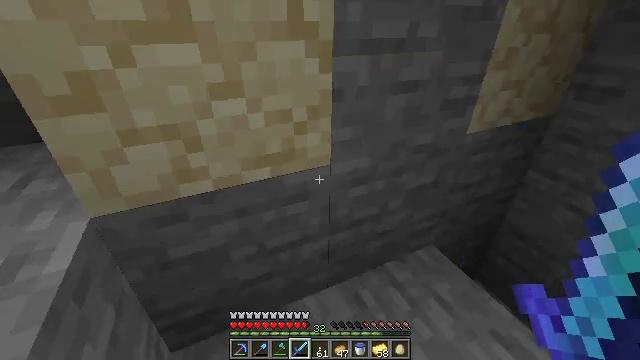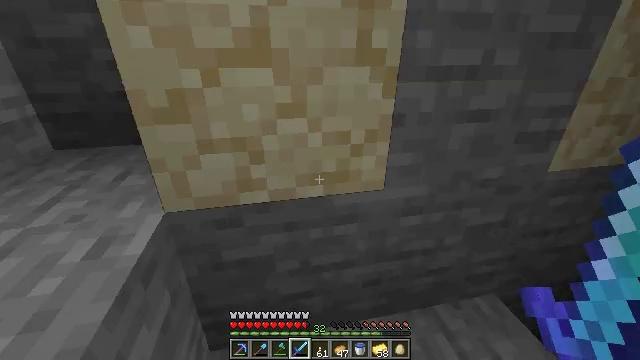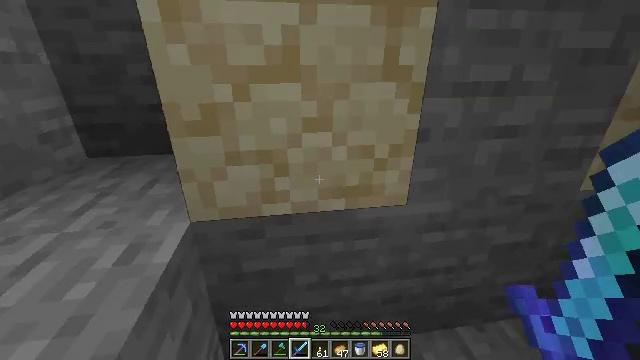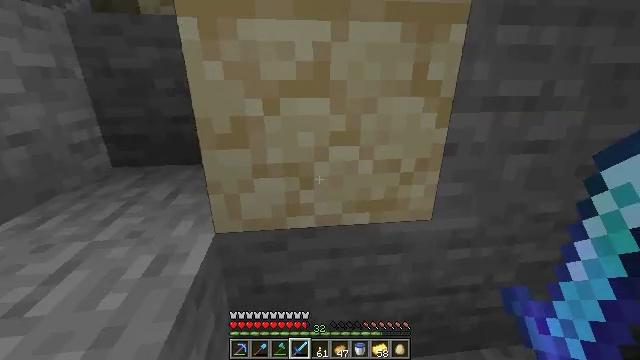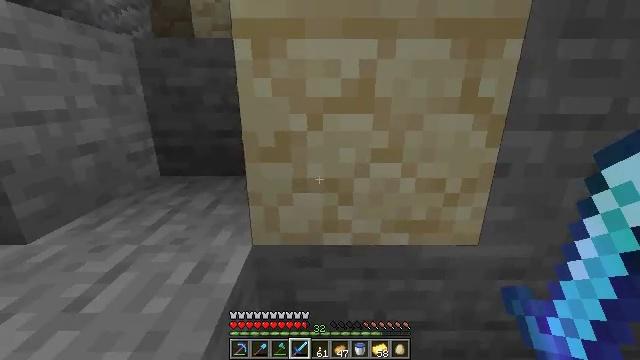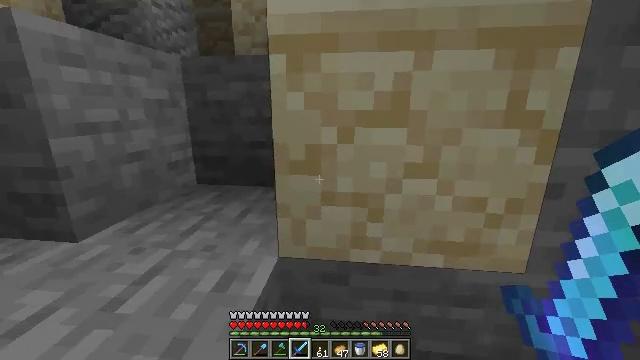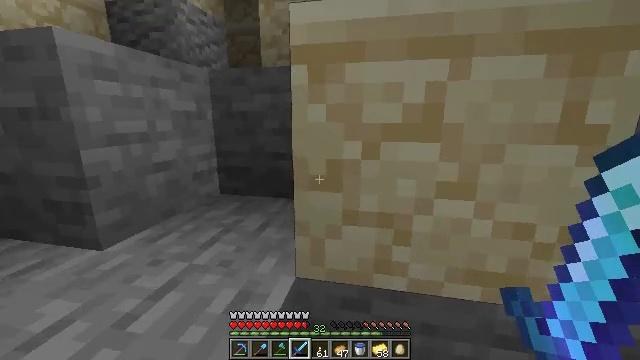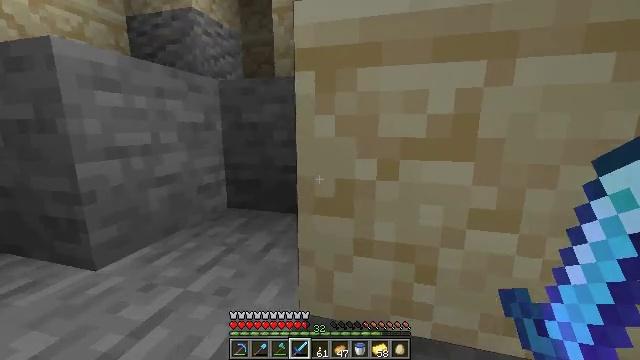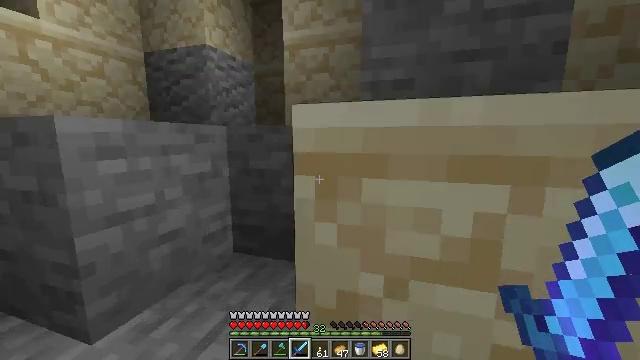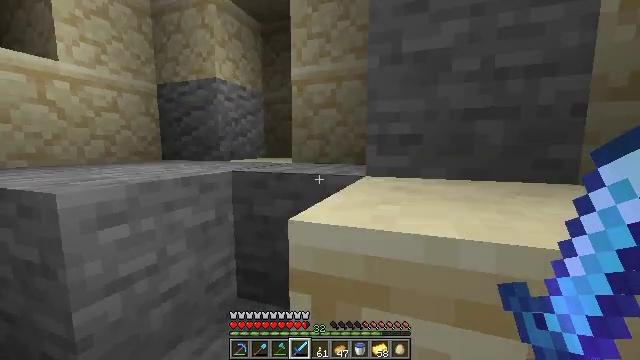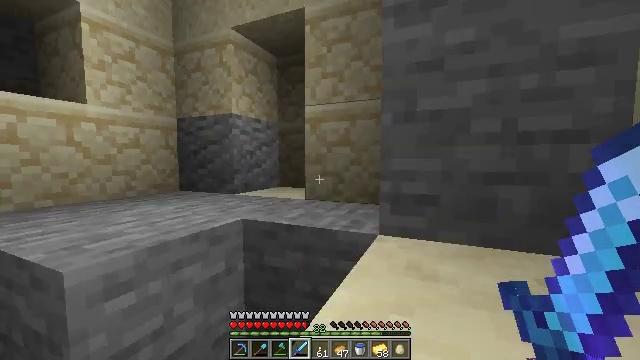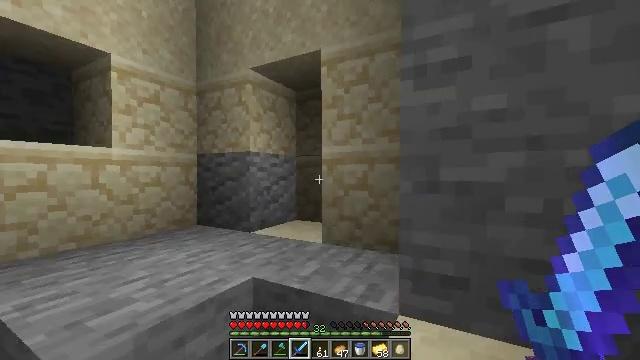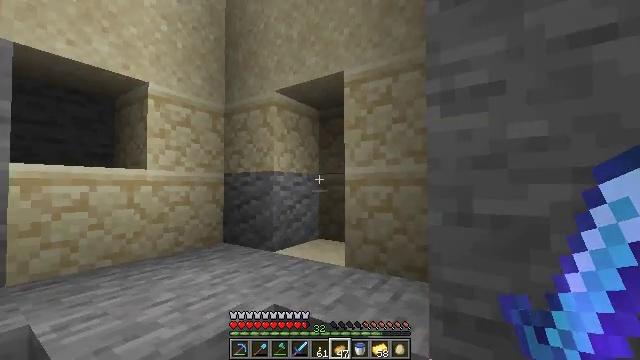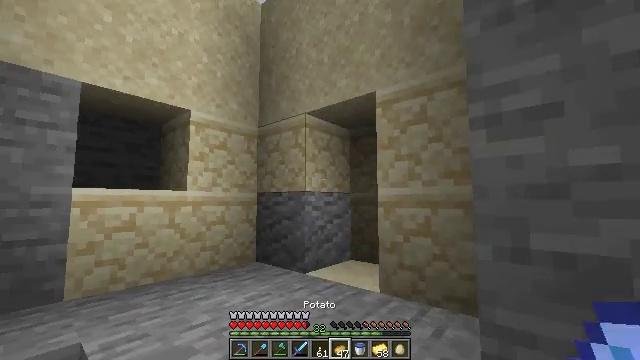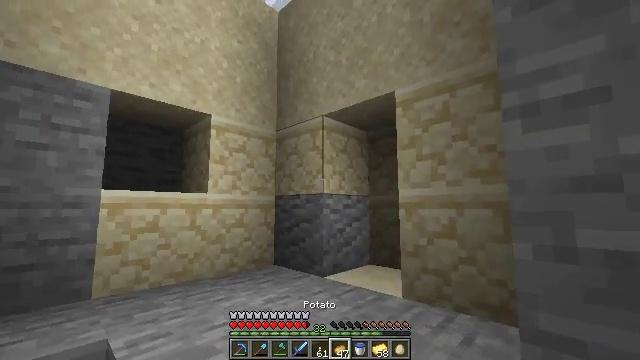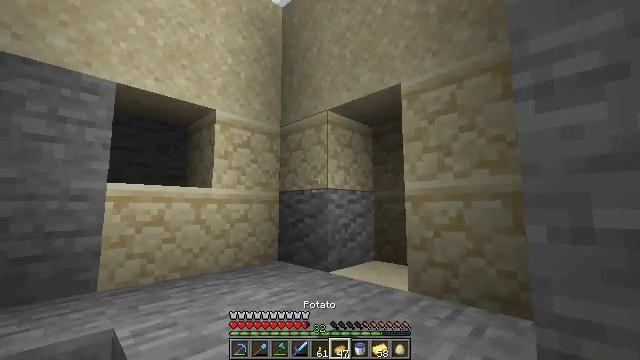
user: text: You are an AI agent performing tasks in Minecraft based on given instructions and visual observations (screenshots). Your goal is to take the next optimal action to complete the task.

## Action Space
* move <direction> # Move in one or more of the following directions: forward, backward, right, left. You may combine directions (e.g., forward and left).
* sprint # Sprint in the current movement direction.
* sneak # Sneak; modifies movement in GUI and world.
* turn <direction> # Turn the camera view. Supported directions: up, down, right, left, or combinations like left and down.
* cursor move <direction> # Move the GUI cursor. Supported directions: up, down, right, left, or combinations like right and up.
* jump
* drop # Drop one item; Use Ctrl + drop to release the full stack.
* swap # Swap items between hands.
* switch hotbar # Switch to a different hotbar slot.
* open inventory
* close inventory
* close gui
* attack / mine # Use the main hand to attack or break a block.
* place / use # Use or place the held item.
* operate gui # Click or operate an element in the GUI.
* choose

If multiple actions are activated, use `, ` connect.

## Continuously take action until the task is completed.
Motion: motion action
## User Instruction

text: Collect sandstone by mining.
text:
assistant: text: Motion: turn left and up
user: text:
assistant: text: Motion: move left, turn left and up
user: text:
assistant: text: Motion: move left, turn left and up
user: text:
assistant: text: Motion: move left, turn left and up
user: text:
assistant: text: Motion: move forward and move left, turn left and up
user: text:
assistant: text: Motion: move forward and move left, turn left and up
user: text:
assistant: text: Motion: move forward and move left, turn left and up
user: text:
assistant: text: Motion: move forward, turn left and up, jump
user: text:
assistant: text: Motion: move forward, turn left and up, jump
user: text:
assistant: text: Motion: move forward, turn left and up
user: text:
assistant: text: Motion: move forward, turn left and up
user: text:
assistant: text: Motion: move forward, turn left and up, switch to hotbar 6
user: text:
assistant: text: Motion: move forward, turn left and up, switch to hotbar 6
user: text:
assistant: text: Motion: move forward, turn left and up, switch to hotbar 6
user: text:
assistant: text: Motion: move forward, switch to hotbar 6
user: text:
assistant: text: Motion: move forward, switch to hotbar 6
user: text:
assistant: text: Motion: move forward, turn left
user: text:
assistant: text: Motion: move forward, turn left
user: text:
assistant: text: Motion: move forward, turn left
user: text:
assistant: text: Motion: move forward, turn left
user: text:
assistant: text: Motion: move forward, turn left
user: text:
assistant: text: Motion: move forward, turn left, jump
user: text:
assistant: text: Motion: move forward, jump
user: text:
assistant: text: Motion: move forward, jump
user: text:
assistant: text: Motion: move forward, jump
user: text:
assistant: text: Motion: move forward
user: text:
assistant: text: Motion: move forward
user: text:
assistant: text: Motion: no_op
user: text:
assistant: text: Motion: open inventory
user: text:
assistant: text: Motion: open inventory